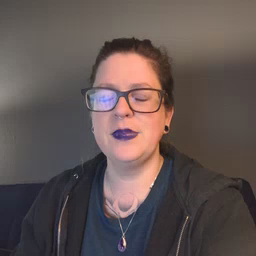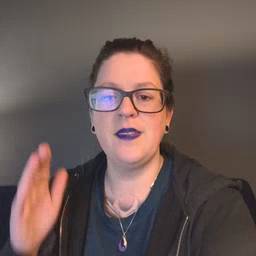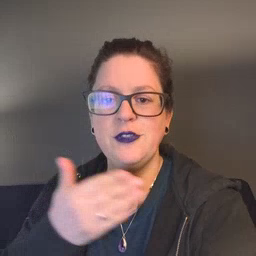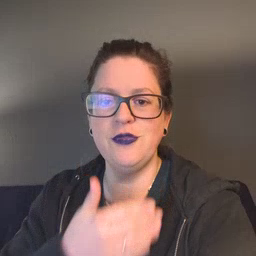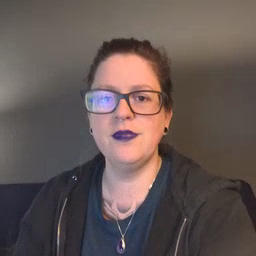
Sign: fish